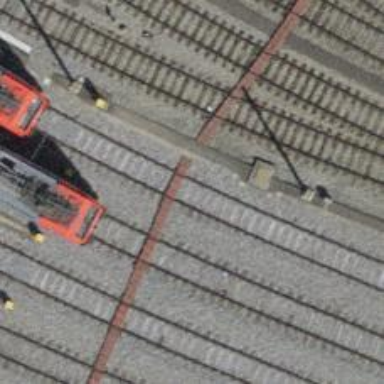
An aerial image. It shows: Rail yard with electrified tracks. The railway has single track with contact line for electrical power. There is also beam railway retarder in the yard.